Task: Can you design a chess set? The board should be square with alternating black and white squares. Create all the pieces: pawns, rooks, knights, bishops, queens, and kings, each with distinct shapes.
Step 3404:
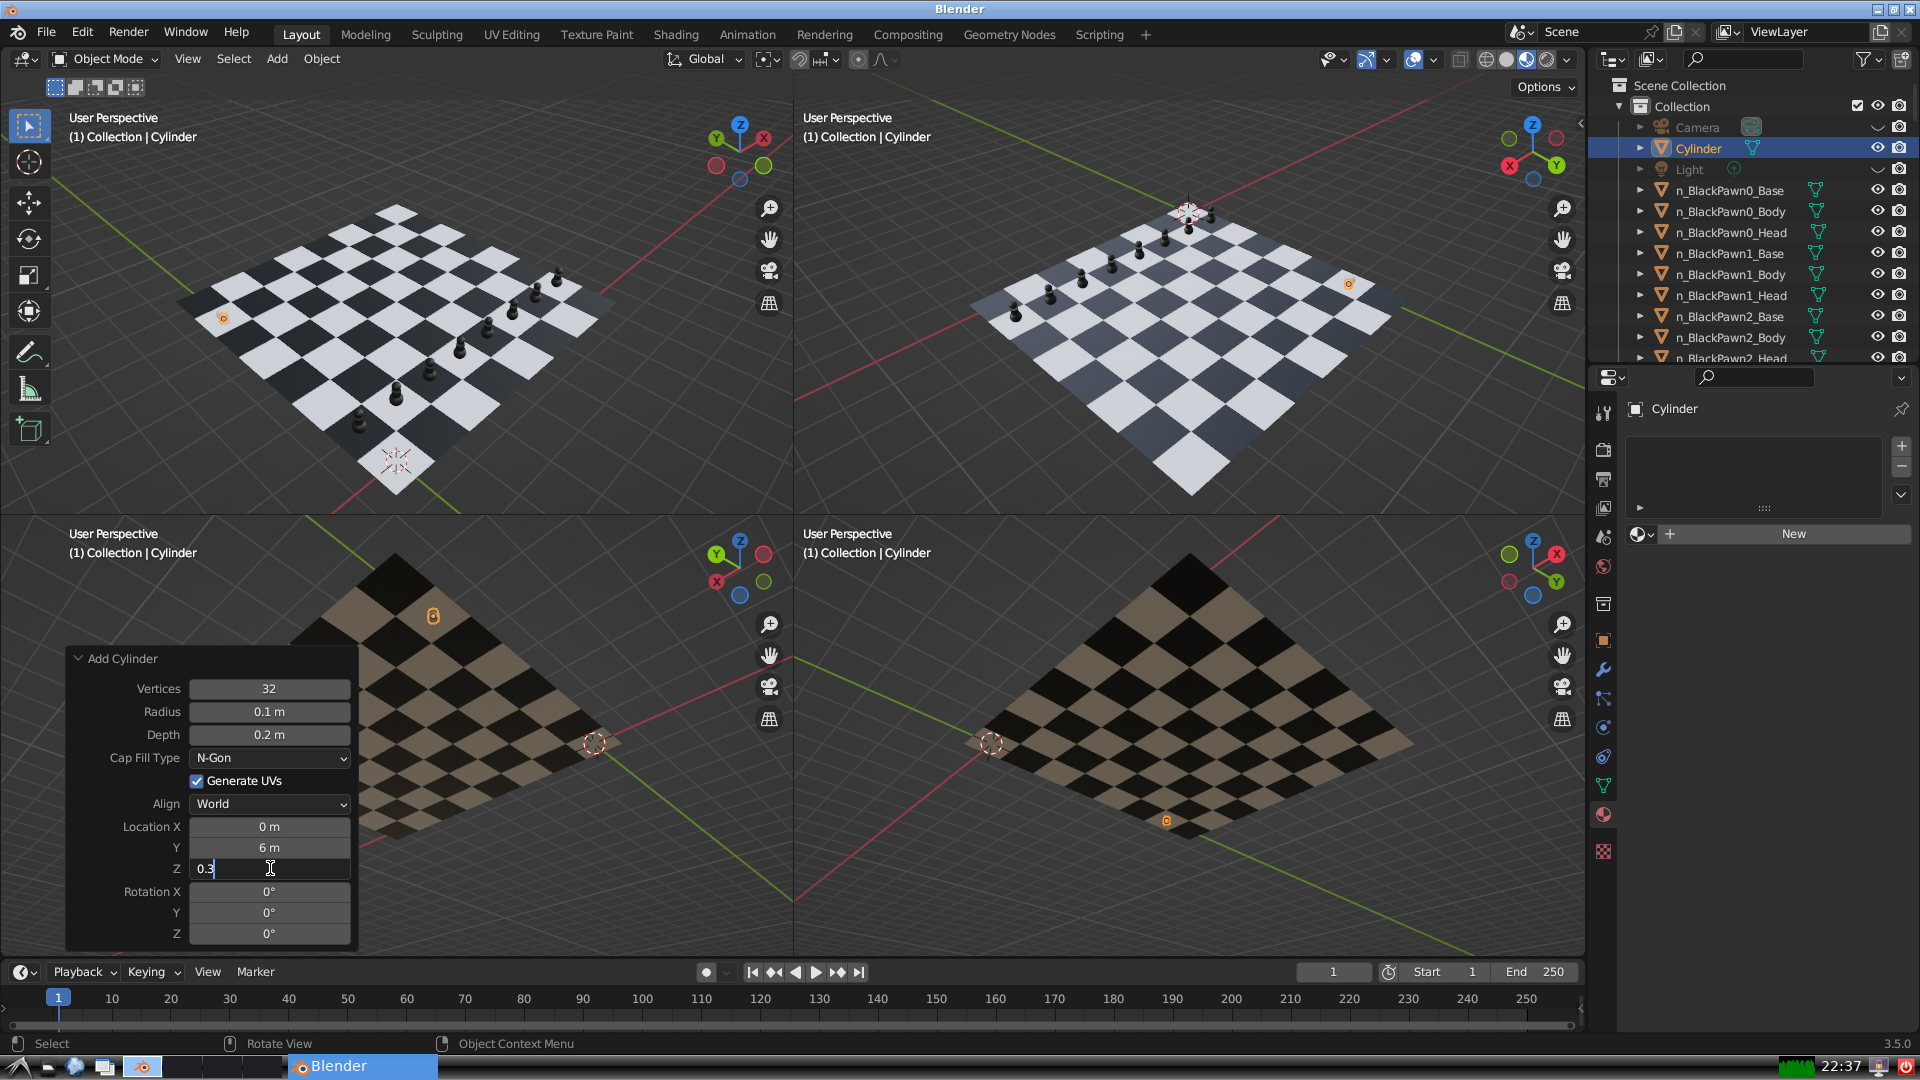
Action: {"key_press": ['Return']}